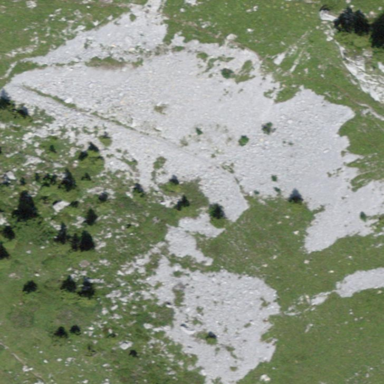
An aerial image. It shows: Natural scree.